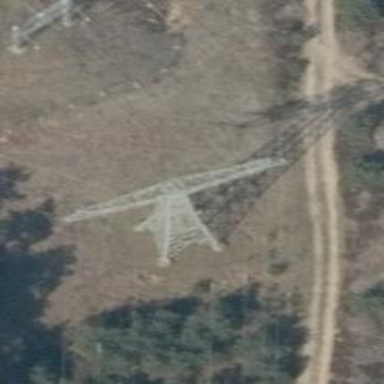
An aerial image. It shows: Lattice tower structure with straight line management for power transmission.